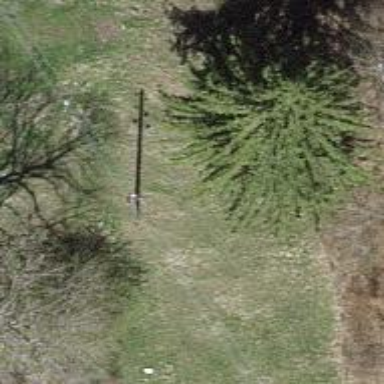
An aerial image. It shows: Power pole.